Interaction volume radius: 10 \u00c5
Interaction volume height: 15 \u00c5
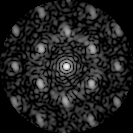
Disorder parameter: 0.4753